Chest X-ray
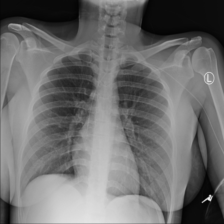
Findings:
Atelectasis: negative
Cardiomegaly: negative
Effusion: negative
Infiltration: negative
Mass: negative
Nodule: negative
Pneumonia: negative
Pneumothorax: negative
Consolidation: negative
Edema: negative
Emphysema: negative
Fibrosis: negative
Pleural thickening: negative
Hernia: negative